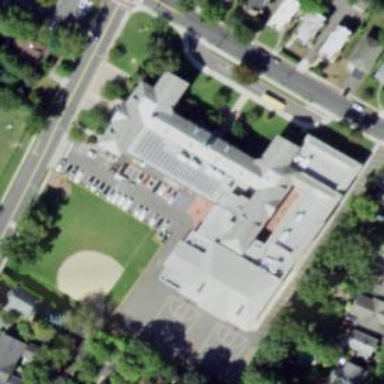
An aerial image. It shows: School.